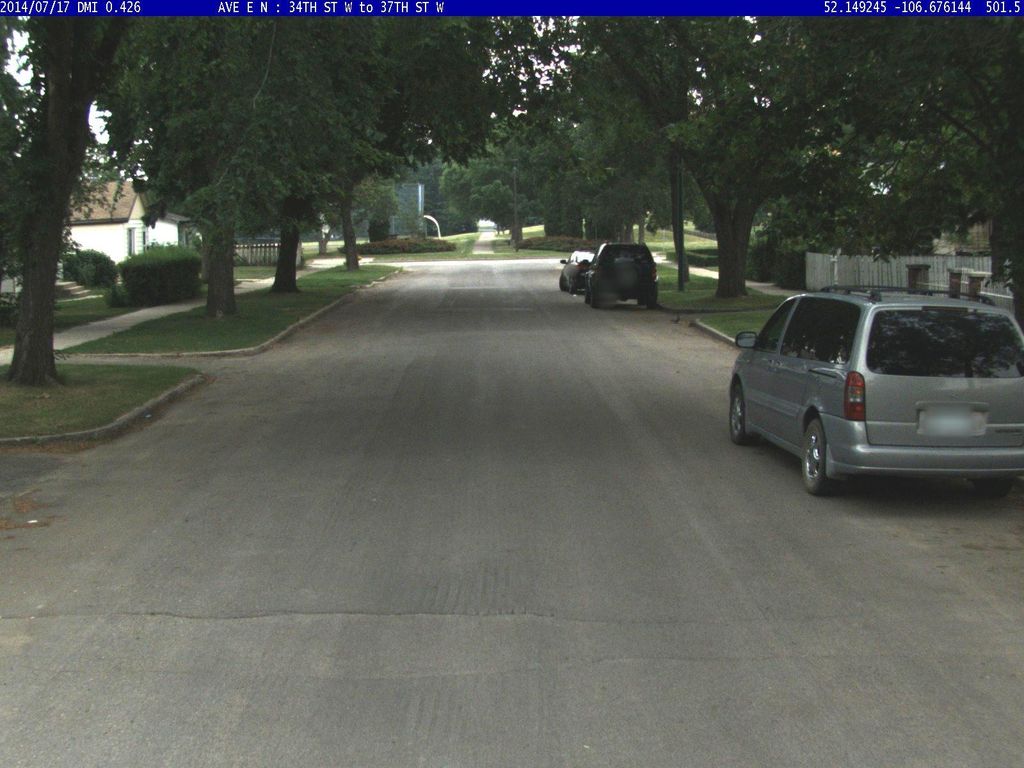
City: saskatoon